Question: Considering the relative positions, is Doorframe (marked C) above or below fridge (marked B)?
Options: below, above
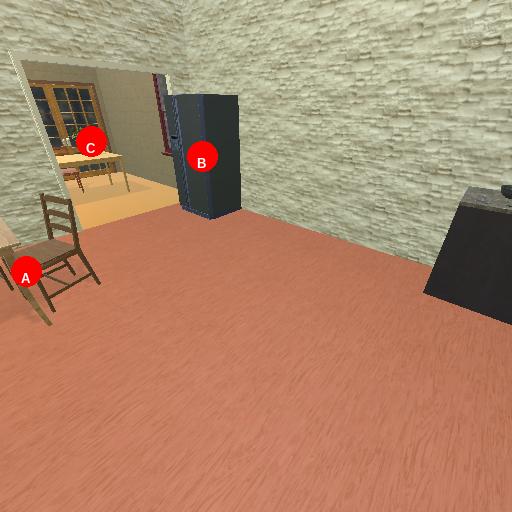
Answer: below